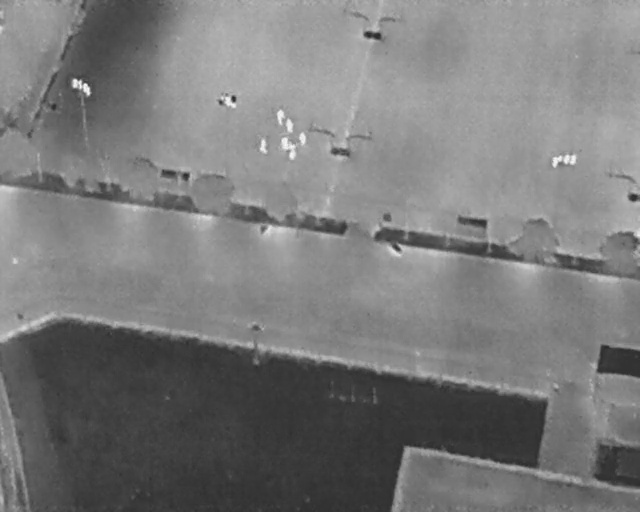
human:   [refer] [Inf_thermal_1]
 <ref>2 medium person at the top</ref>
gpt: <box>[[43, 23, 46, 25, 2], [44, 28, 47, 30, 2]]</box>

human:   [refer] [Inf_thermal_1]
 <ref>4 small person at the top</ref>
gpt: <box>[[42, 22, 45, 23, 2], [39, 27, 42, 29, 2], [43, 27, 45, 29, 2], [46, 26, 48, 27, 2]]</box>